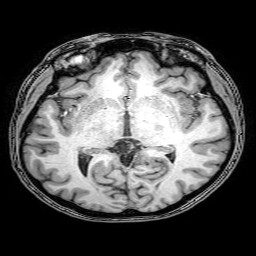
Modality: T1w
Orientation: coronal
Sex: female
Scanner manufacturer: philips
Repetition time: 0.008083 s
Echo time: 0.0037 s